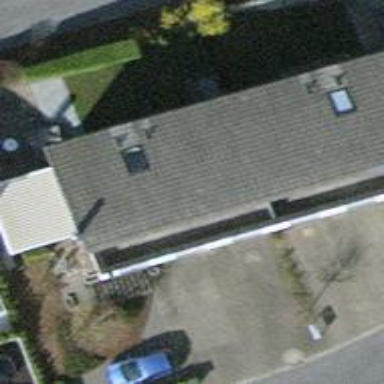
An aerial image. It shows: Semi-detached house.